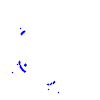
Particle: proton